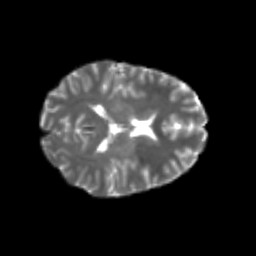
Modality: T2w
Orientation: axial
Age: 21
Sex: female
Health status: healthy
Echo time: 0.074 s